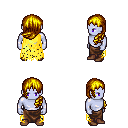
a pixel art fantasy rpg character, male body template, dark elf, purple skin, yellow tattered cape, robe skirt, blonde left-swept hairstyle, brown shoes, four views (front, back, left, right), 2x2 character sprite sheet, small pixel art, hard edges, no anti-aliasing